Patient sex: F
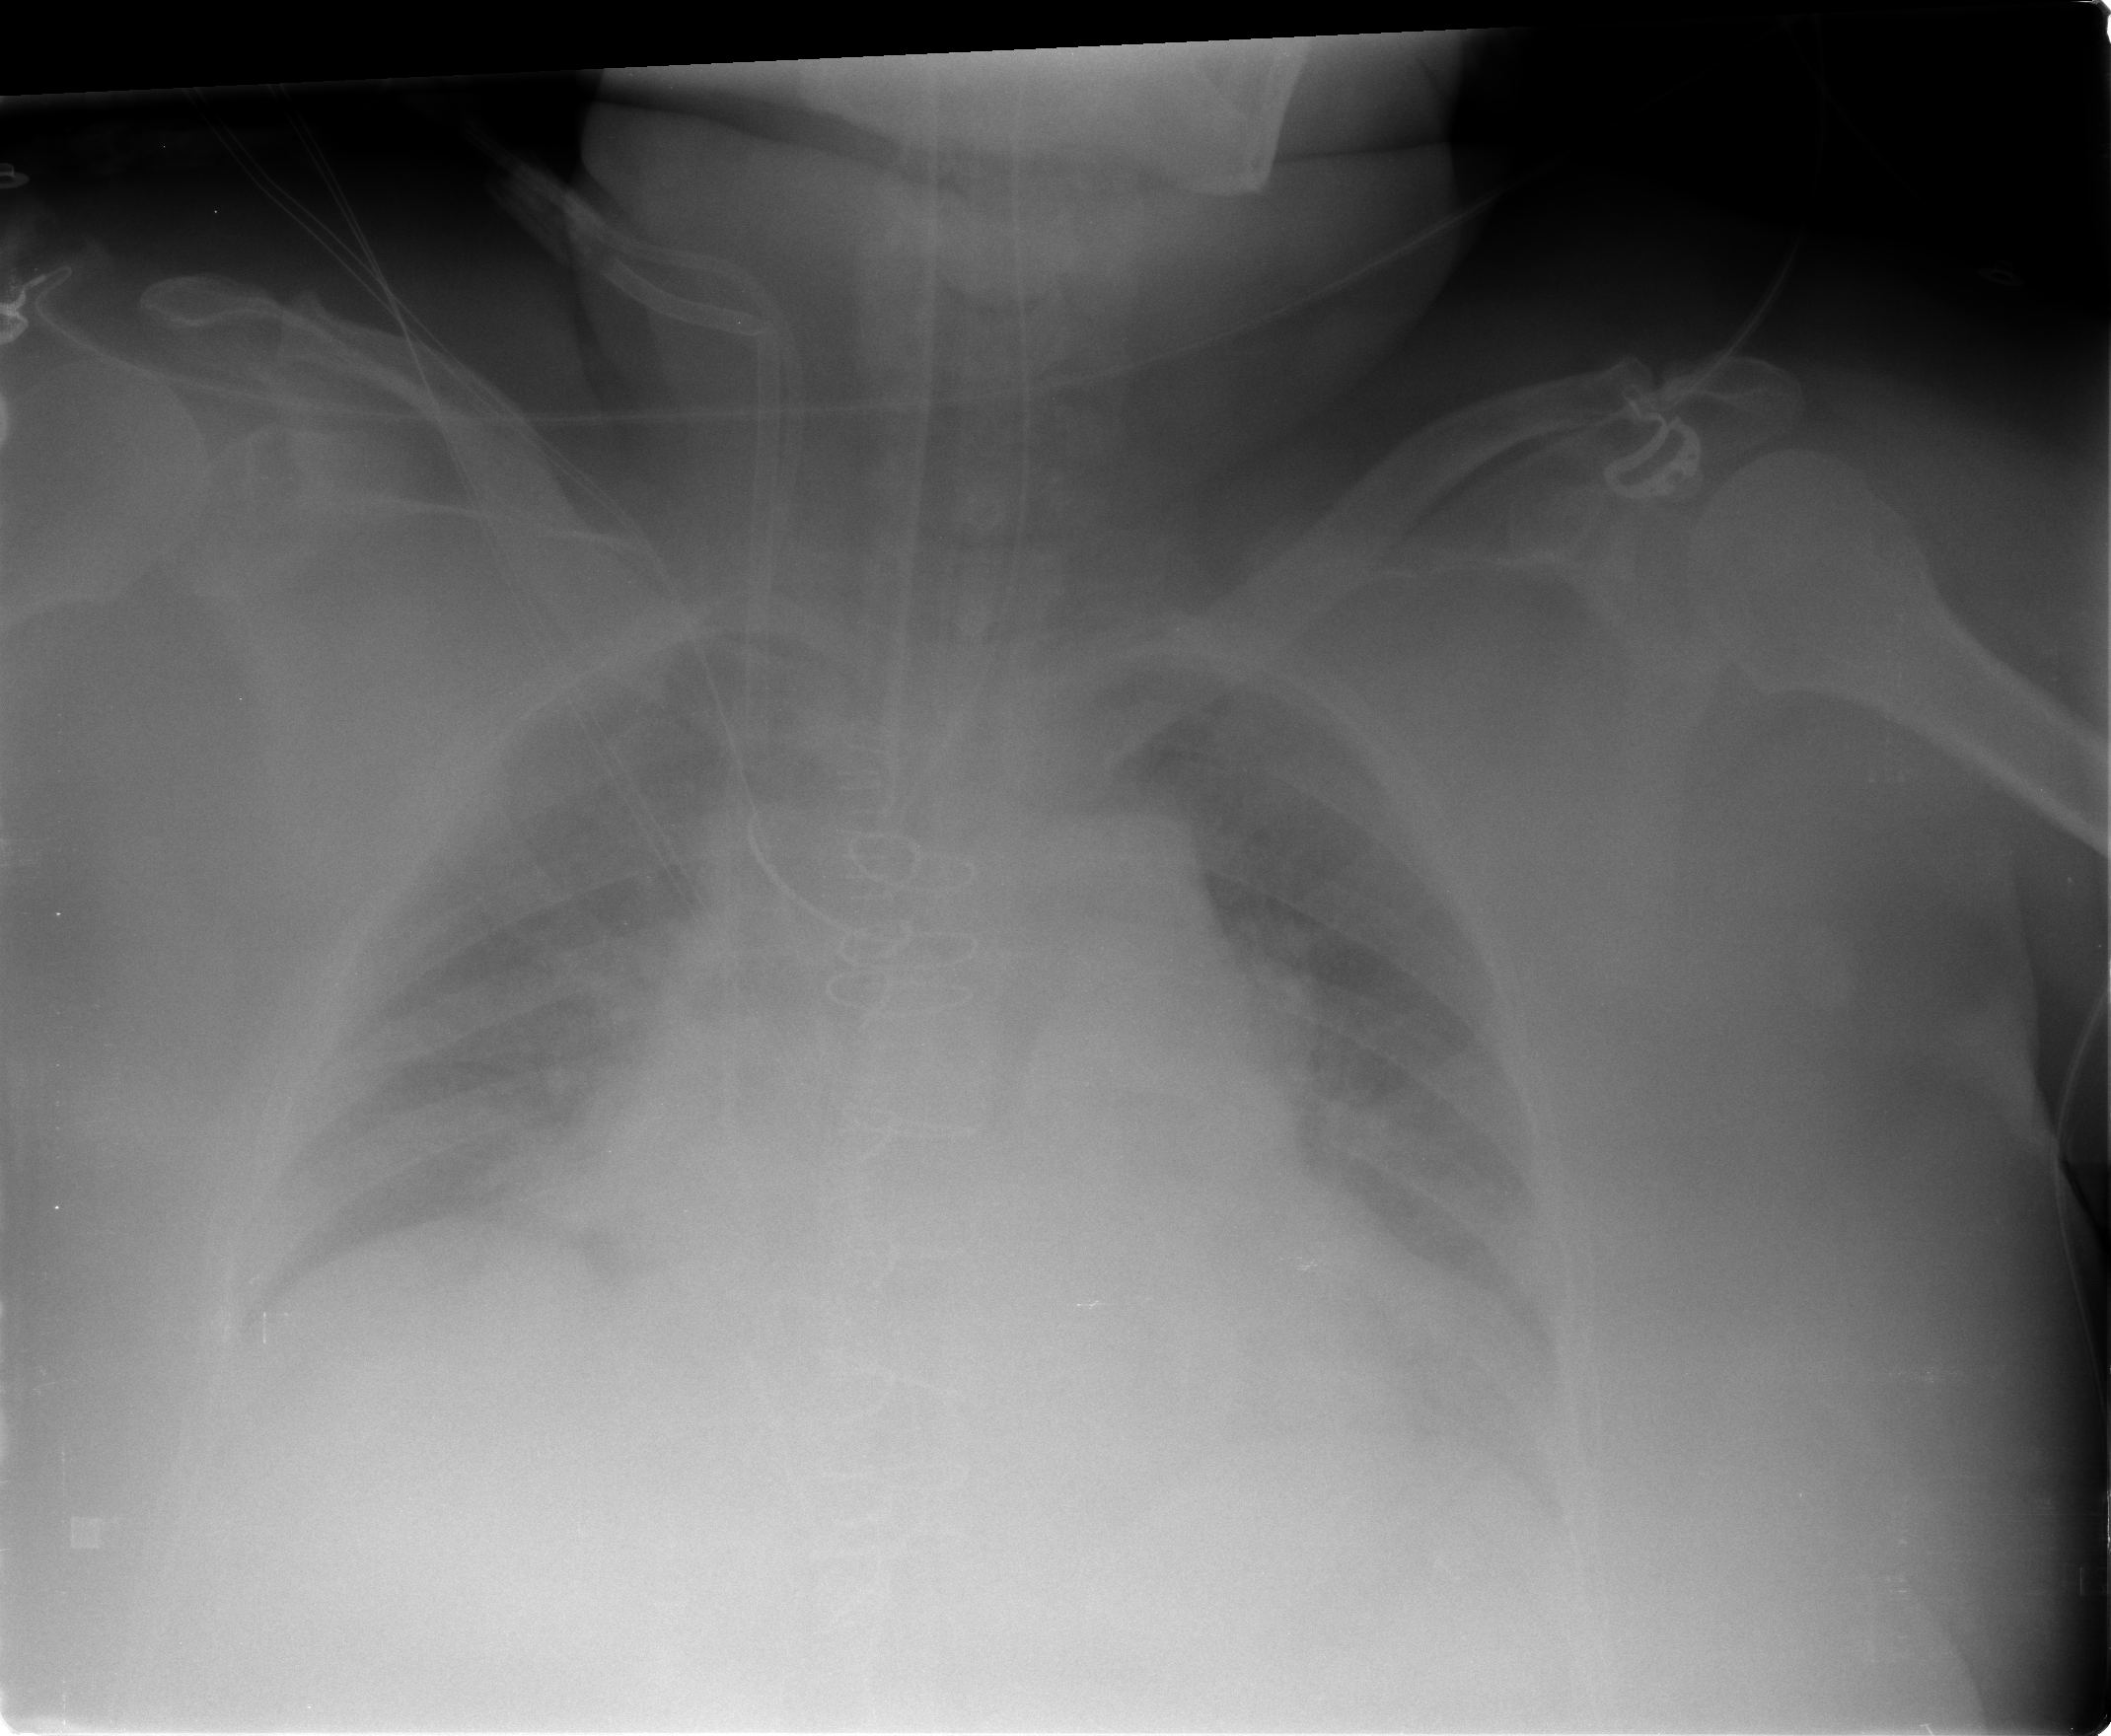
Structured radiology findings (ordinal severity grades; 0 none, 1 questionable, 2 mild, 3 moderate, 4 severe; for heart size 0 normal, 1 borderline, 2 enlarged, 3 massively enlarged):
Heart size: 2
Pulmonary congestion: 1
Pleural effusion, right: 0
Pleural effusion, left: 0
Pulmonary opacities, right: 0
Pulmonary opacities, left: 0
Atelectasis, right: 2
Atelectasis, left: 0